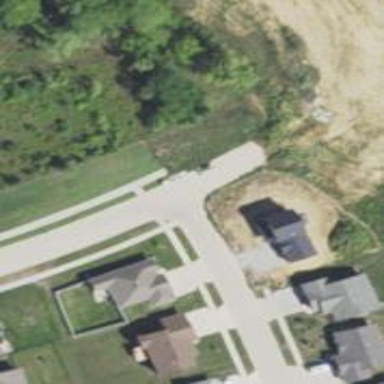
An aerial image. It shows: Residential road.